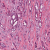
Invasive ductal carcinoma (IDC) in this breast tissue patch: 1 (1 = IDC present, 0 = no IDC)